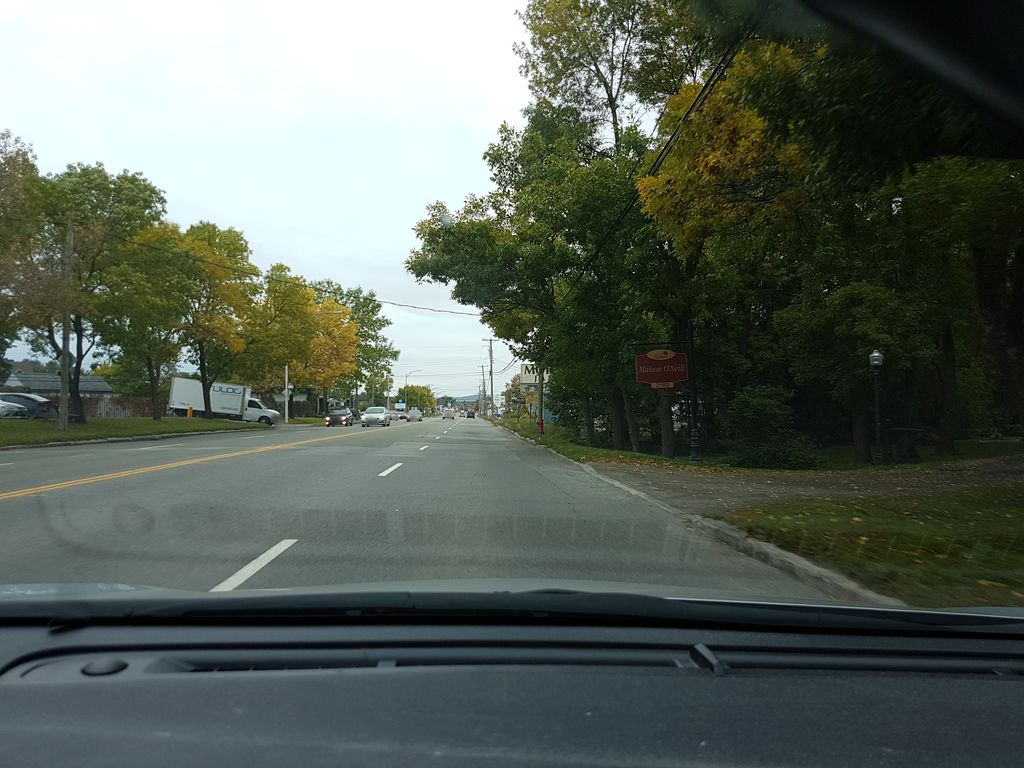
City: quebec_city